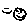
Label: smiley face